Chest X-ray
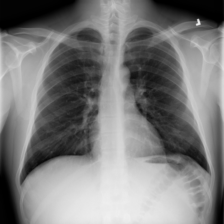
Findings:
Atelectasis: negative
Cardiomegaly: negative
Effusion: negative
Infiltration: negative
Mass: negative
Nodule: negative
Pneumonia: negative
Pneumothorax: positive
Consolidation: negative
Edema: negative
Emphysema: negative
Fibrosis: negative
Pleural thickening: negative
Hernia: negative